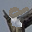
Label: 8